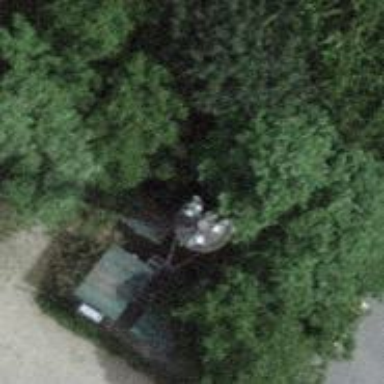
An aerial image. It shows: Mast tower used for communication.